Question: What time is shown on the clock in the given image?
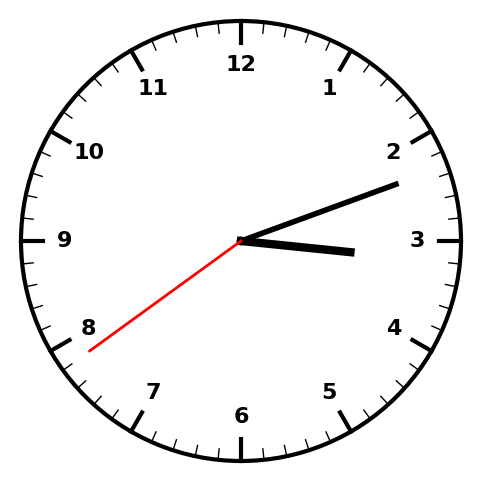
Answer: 03:11:39